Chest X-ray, AP view. Patient: 69 years old, sex F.
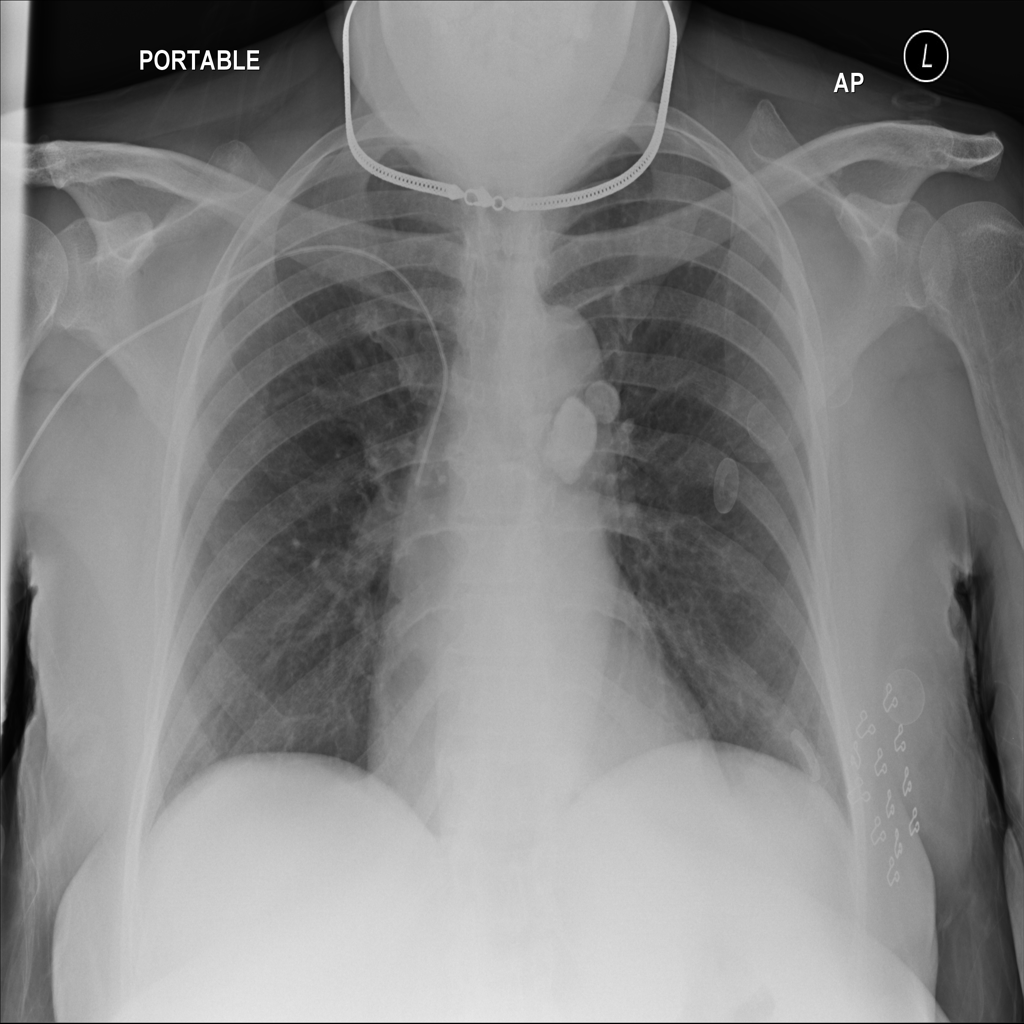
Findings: No Finding